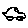
Label: car